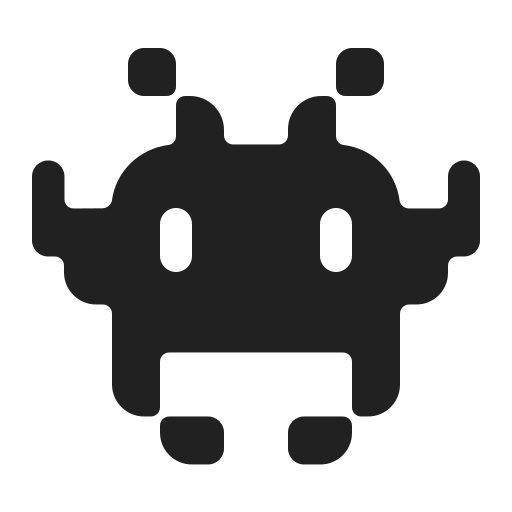
alien monster high contrast